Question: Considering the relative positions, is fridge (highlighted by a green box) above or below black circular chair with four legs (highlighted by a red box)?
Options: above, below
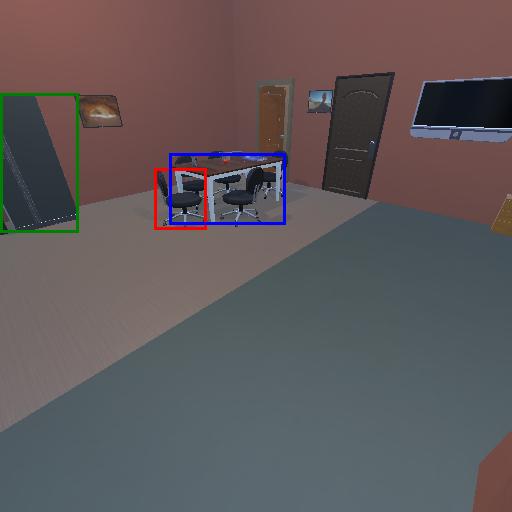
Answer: above